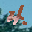
Label: 4